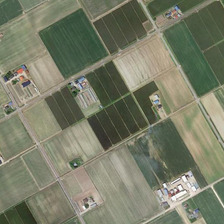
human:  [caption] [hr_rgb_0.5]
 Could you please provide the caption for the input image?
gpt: many pieces of farmlands and some sparse buildings are together .

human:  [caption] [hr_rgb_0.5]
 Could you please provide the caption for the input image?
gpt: many pieces of farmlands and some sparse buildings are together .

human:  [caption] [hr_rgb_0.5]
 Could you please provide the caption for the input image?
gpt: many pieces of farmlands and some sparse buildings are together .

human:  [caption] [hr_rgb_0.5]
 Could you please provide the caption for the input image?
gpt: many pieces of farmlands and some sparse buildings are together .

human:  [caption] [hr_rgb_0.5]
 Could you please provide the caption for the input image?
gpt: many pieces of farmlands and some sparse buildings are together .